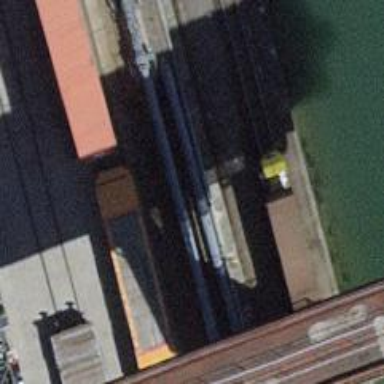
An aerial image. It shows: Rail spur service.